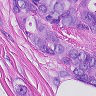
Metastatic tissue present: yes